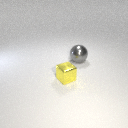
large gray metal sphere to the right of small yellow metal cube